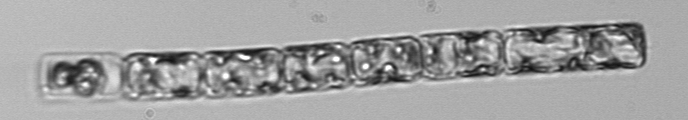
Label: Guinardia_delicatula_TAG_internal_parasite